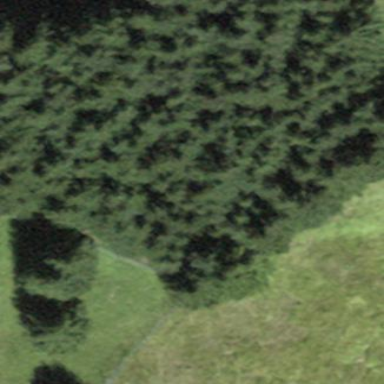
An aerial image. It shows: Forest area.